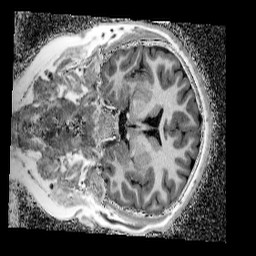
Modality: UNIT1_denoised
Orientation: coronal
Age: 11
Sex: female
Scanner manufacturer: siemens
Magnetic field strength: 3 T
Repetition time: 4 s
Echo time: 0.00299 s